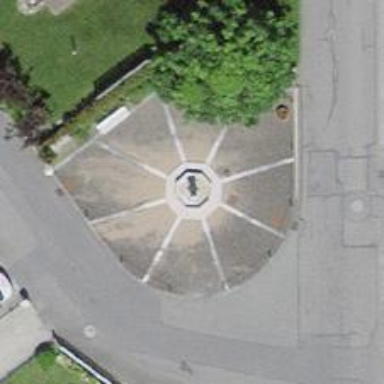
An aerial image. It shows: Beautiful fountain.